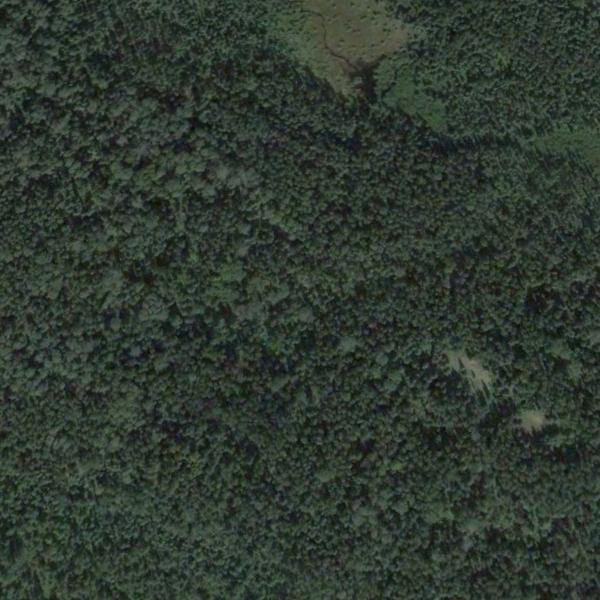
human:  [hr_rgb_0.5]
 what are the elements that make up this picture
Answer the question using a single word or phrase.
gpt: trees